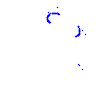
Particle: kaon